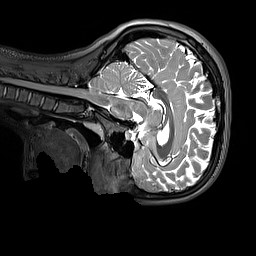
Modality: T2w
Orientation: sagittal
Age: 11
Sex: female
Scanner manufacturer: siemens
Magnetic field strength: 3 T
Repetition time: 3.2 s
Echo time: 0.408 s